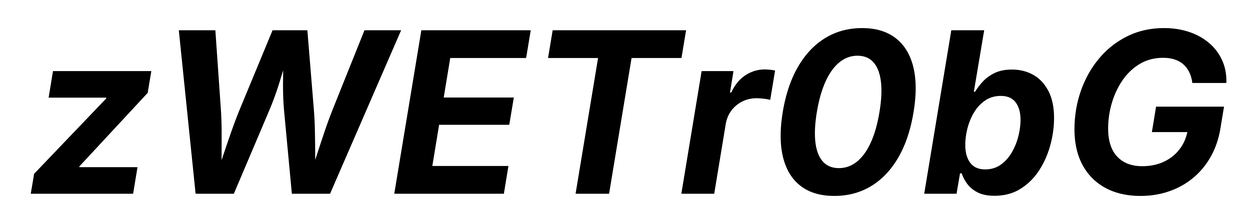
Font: Inter-Italic_Bold_Italic